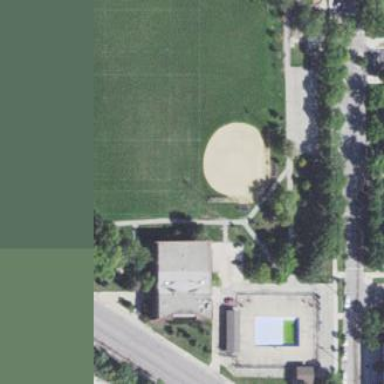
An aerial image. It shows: Baseball pitch for leisure land.